Question: I have made an application with 5 activities-calculator1.java,calculator2.java,deposit.java,calculator3.java,calculator4.java respectively,In activity 1 there is a toggle button and a next button,and all the other activities contains a next button,Now i want is when toggle button is pressed and next button pressed then it should goto calculator2.java,and from calculator2.java,when i press next button,if the "toggleButton" of calculator.java is "on" it should go to deposit.java else go to calculator3.java,
'''
btn2.setOnClickListener(new OnClickListener() {
@Override
public void onClick(View v) {
// TODO Auto-generated method stub
Intent intent = new Intent(Calculator_1Activity.this, Calculator2.class);
intent.putExtra("toggleBtn", tg.isChecked());
startActivity(intent);
}
});
'''
'''
btn2.setOnClickListener(new OnClickListener() {
final boolean val= getIntent().getExtras().getBoolean("tg");
@Override
public void onClick(View v) {
// TODO Auto-generated method stub
if(val==true){
Intent iq=new Intent(Calculator2.this,Deposit.class);
startActivity(iq);
}
else{
Intent ir= new Intent(Calculator2.this,Calculator_3Activity.class);
startActivity(ir);
}
}
});
'''
'''
btn2.setOnClickListener(new OnClickListener() {
@Override
public void onClick(View v) {
// TODO Auto-generated method stub
Intent iy = new Intent(Deposit.this,Calculator_3Activity.class);
startActivity(iy);
}
});
'''
'''
btn2.setOnClickListener(new OnClickListener() {
// final boolean val= getIntent().getExtras().getBoolean("tg");
@Override
public void onClick(View v) {
// TODO Auto-generated method stub
Intent i1=new Intent(Calculator_3Activity.this ,Calculator_4Activity.class);
startActivity(i1);
//finish();
}
});
'''

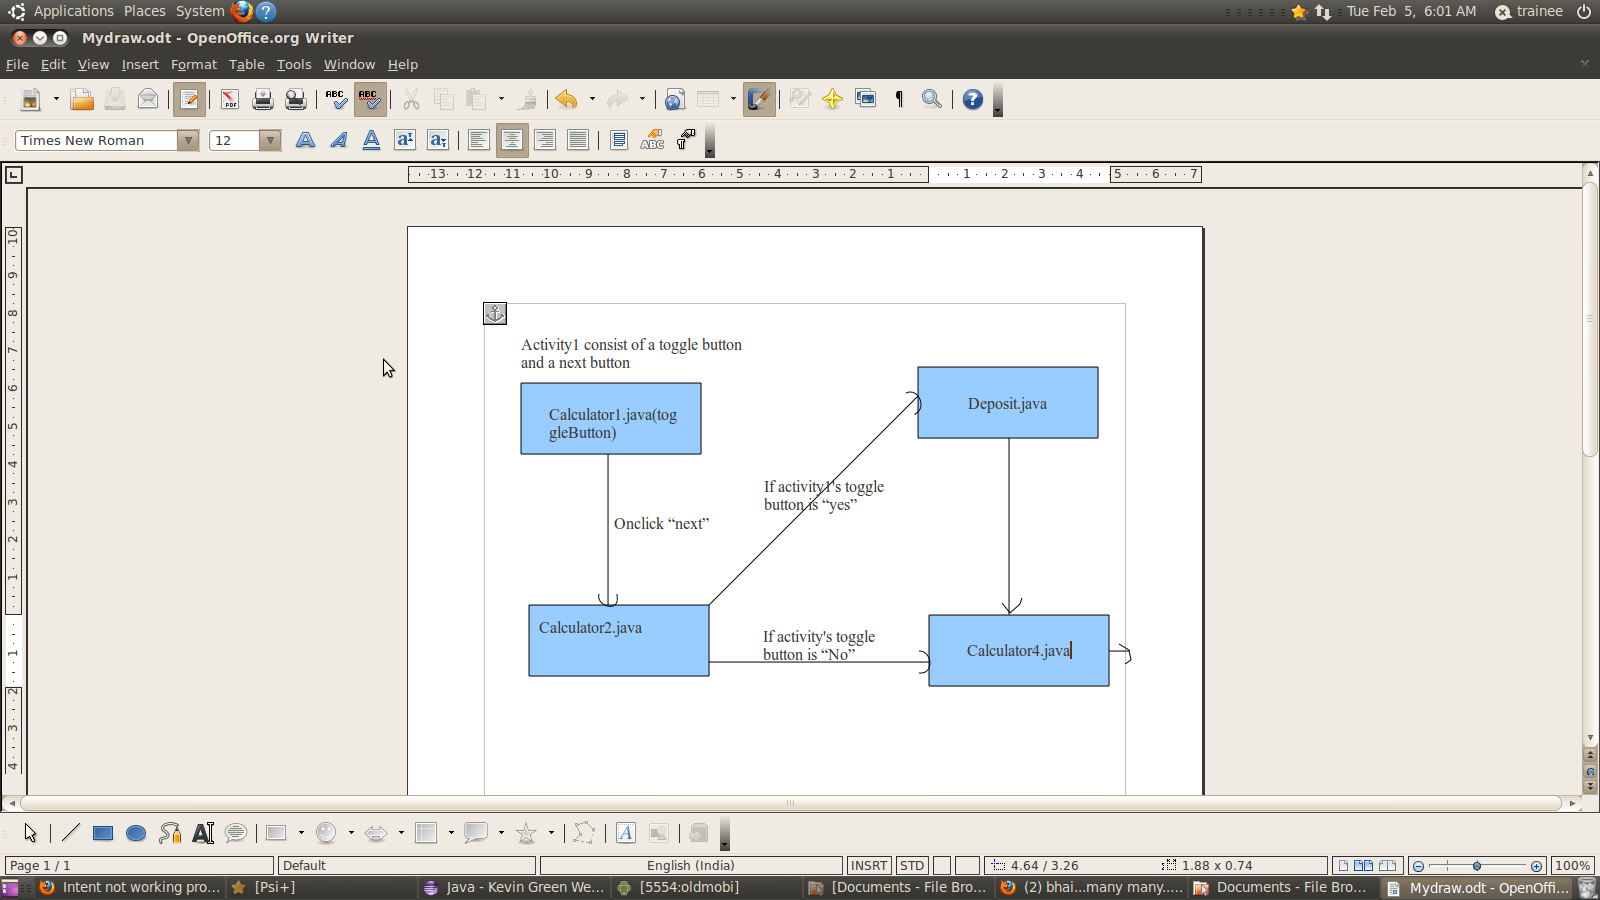
Answer: As has
'''
intent.putExtra("toggleBtn", tg.isChecked());
'''
in
'''
final boolean val= getIntent().getExtras().getBoolean("toggleBtn");
'''
instead of 'final boolean val= getIntent().getExtras().getBoolean("tg");'